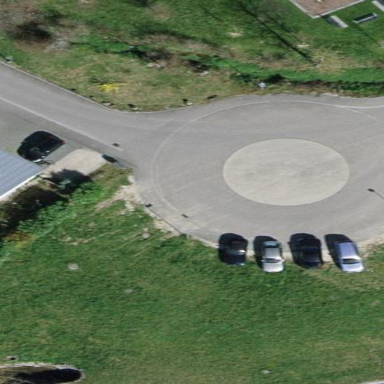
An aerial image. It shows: Residential road with asphalt surface leading up to roundabout.